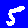
Digit: 5